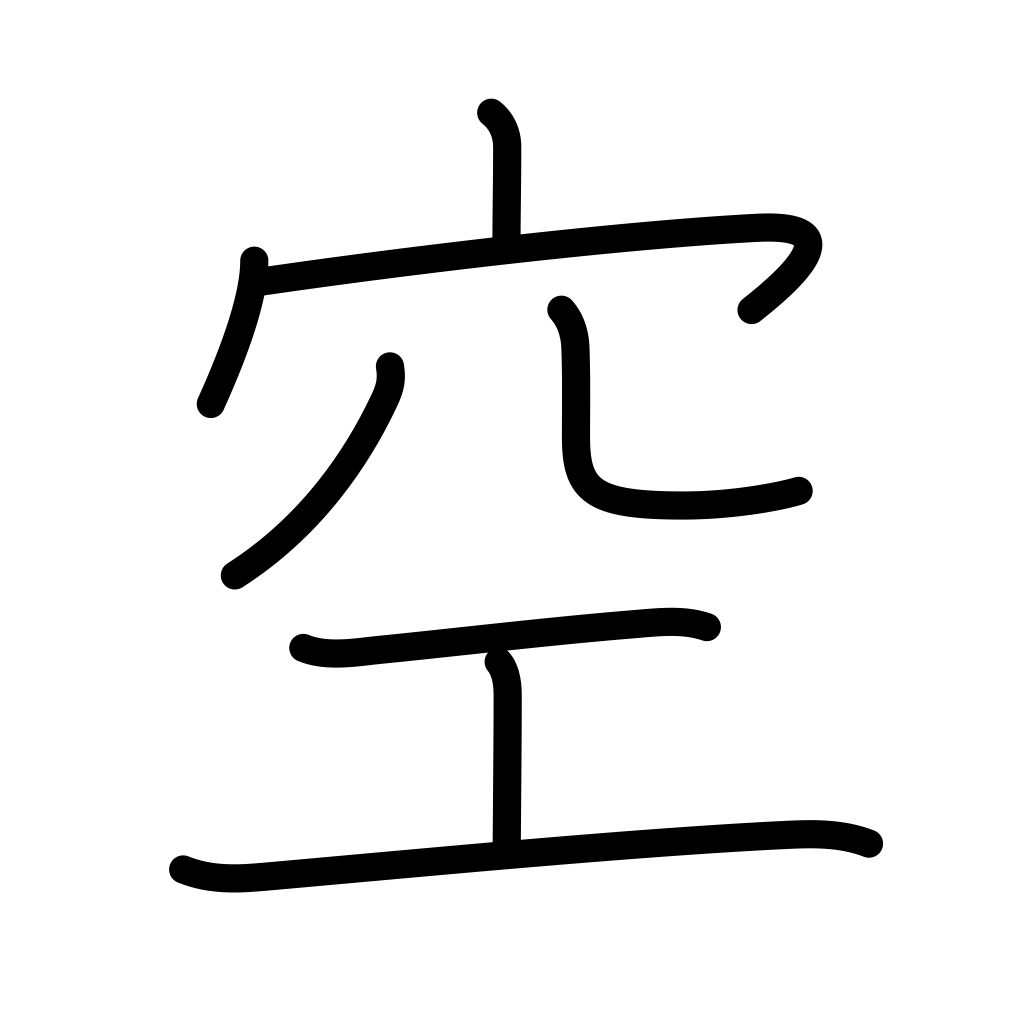
Meaning: empty, sky, void, vacant, vacuum